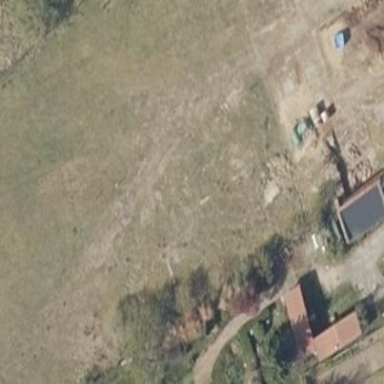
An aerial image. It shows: Farmyard area.